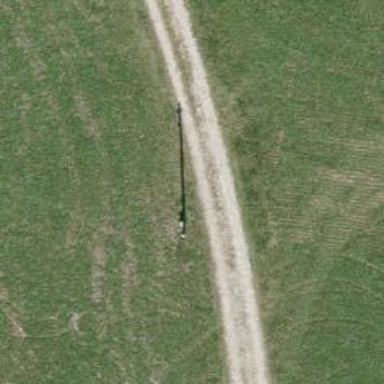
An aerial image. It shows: Track with grade2 tracktype.